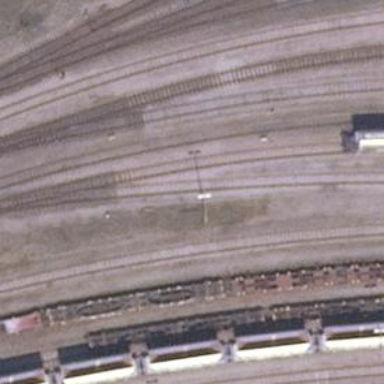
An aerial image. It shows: Railway siding with rails.